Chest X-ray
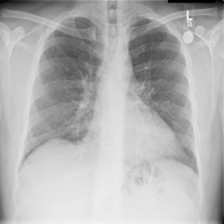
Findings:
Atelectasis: negative
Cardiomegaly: negative
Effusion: negative
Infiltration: negative
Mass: negative
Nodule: negative
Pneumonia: negative
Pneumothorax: negative
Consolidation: negative
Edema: negative
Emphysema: negative
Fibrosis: negative
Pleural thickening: negative
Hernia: negative